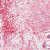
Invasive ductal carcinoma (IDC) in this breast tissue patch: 0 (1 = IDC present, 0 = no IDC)